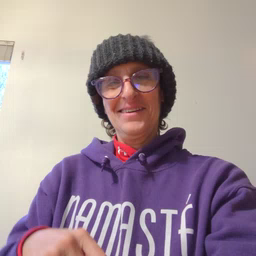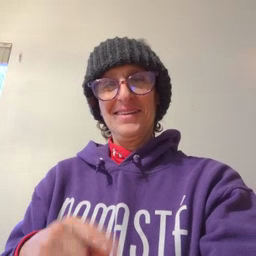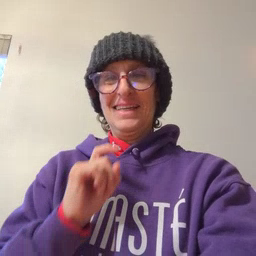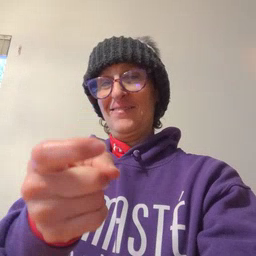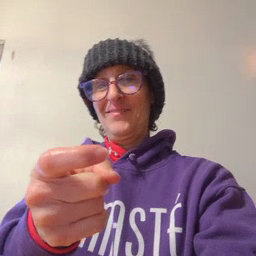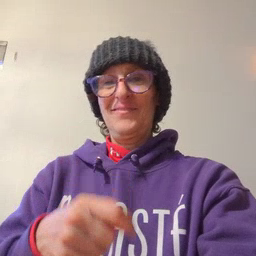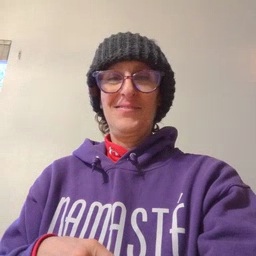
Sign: gift